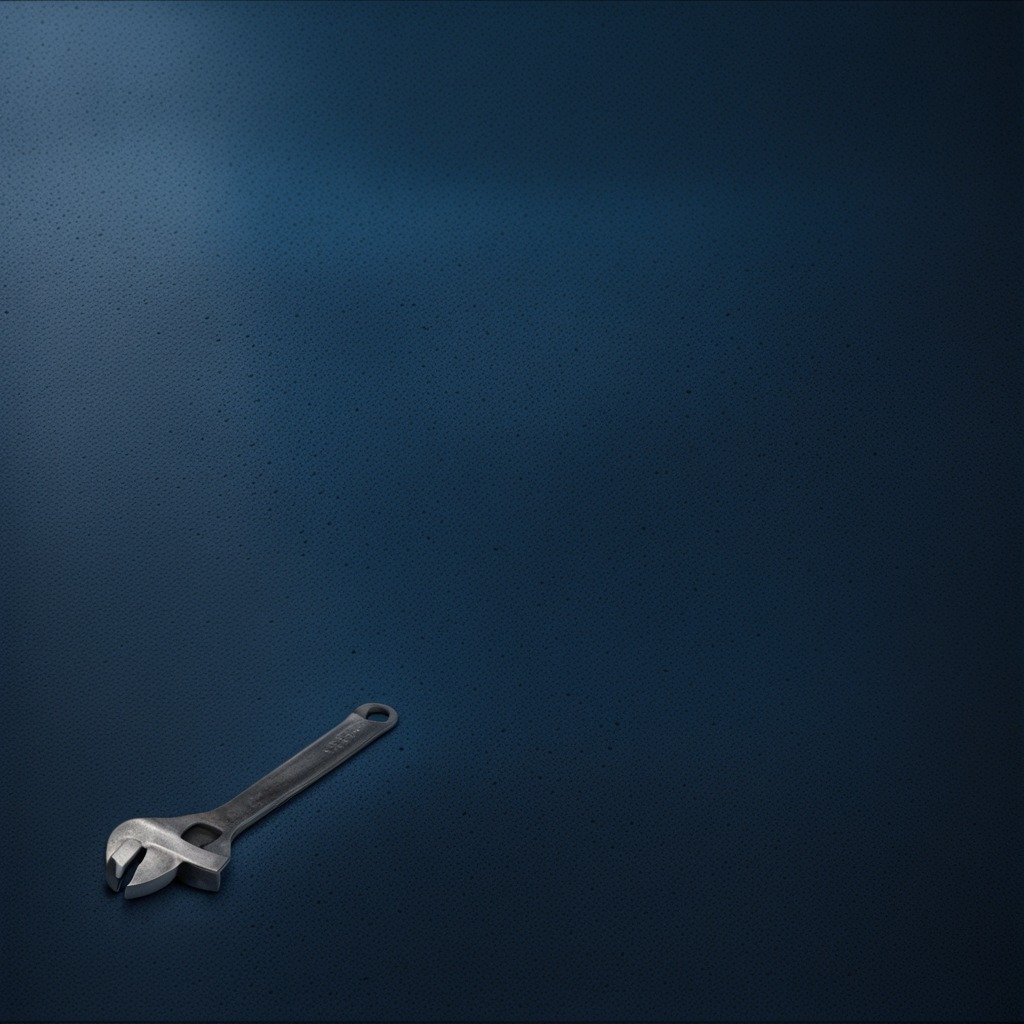
An wrench lying on a clean granite tabletop covered with a blue rubber mat inside a workshop at night dim ambient light soft shadows worn but beneath the mat